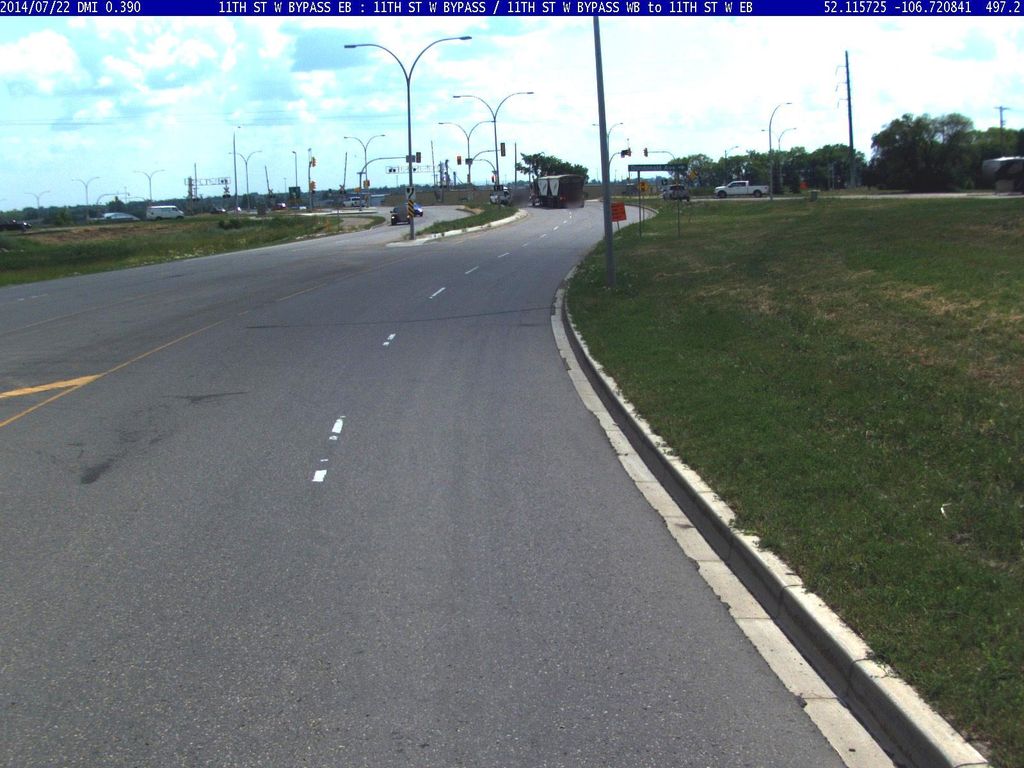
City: saskatoon